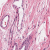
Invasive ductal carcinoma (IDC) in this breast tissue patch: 0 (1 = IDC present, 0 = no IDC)